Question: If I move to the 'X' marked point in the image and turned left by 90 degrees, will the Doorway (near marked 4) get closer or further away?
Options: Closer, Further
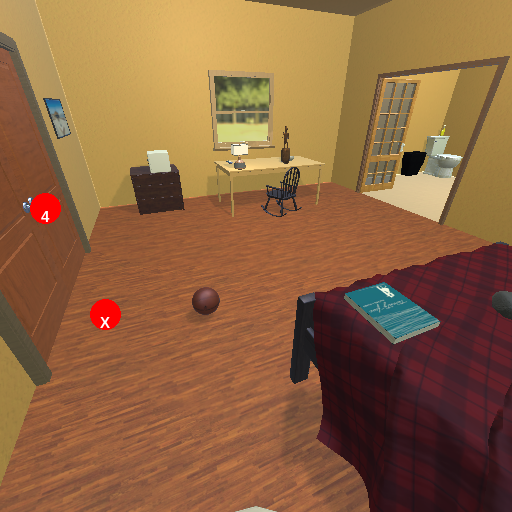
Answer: Closer